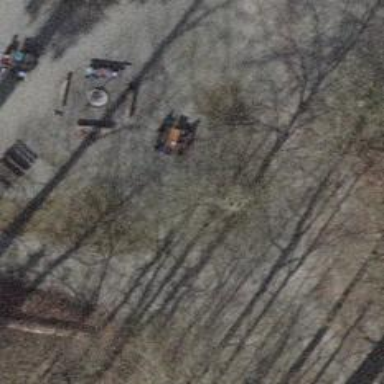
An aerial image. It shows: Picnic site with picnic tables on leisure land.